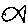
Label: fish